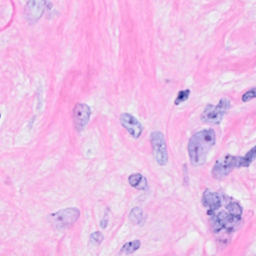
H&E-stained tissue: Breast